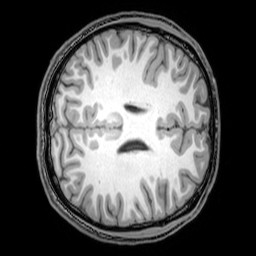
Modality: T1w
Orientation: axial
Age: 21
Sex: male
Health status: healthy
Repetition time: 0.081 s
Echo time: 0.037 s